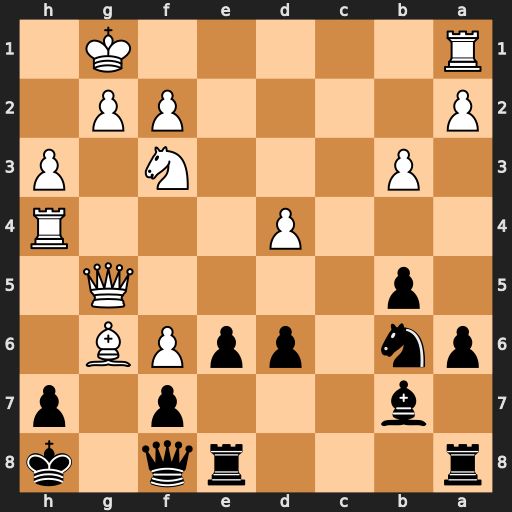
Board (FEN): r3rq1k/1b3p1p/pn1ppPB1/1p4Q1/3P3R/1P3N1P/P4PP1/R5K1
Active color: b
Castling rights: -
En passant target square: -
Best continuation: fxg6 Qxg6 Qg8 Qd3 Bxf3